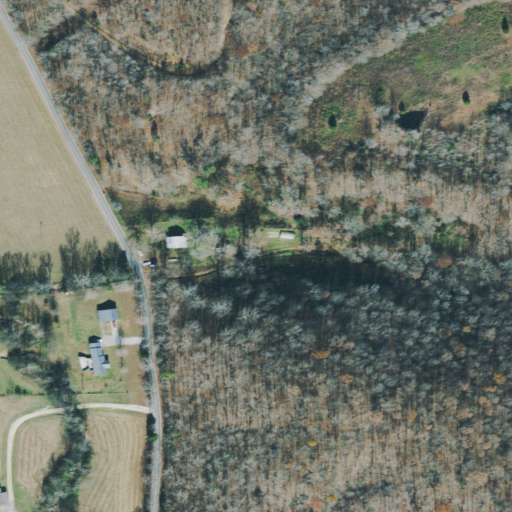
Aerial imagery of valley in Tennessee named McKelvy Hollow containing deciduous forest, pasture, open development, mixed forest, and low intensity development